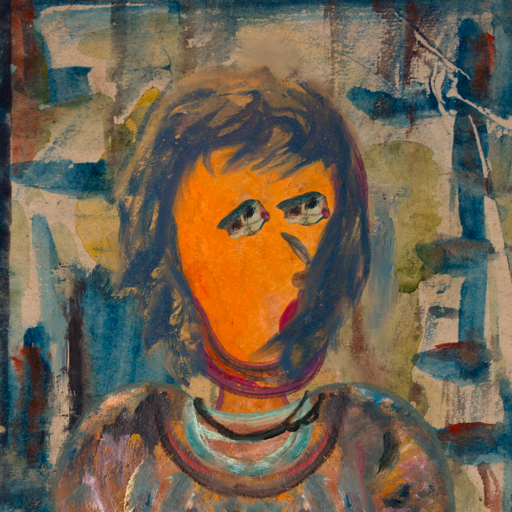
Background: Orphan, Head And Neck Side: Hypocrite_w_Hair, Face Side: Pipe, Bust: Boggyland, Hair Side: In_The_Sun, Head Accessory: Blank, Second Necklace: Blank, Necklace: Orphan, Baby: Blank